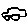
Label: car